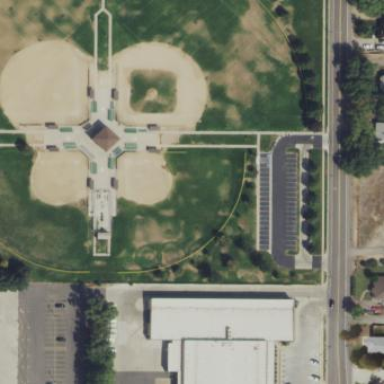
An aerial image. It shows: Baseball pitch for leisure land.